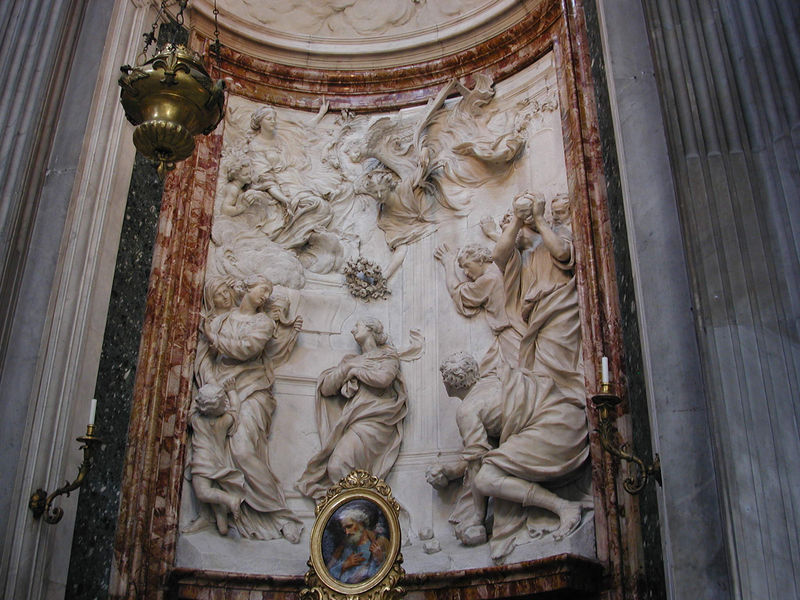
Titel: Sant’Agnese in Agone
Künstler: Girolamo Rainaldi
Standort: Rom, S. Agnese in Agone (EU - I - Latium)
Schlagwörter: gemälde, frauen, menschen, licht, marmor, männer, raum, säule, säulen, rot, tanz, wand, stein, bild, kirche, gold, innen, musik, kinder, engel, relief, farben, kerze, foto, medaillon, strahlen, beten, skulpturen, putten, mamor, geänder, steinsäulen, kerzenleuter